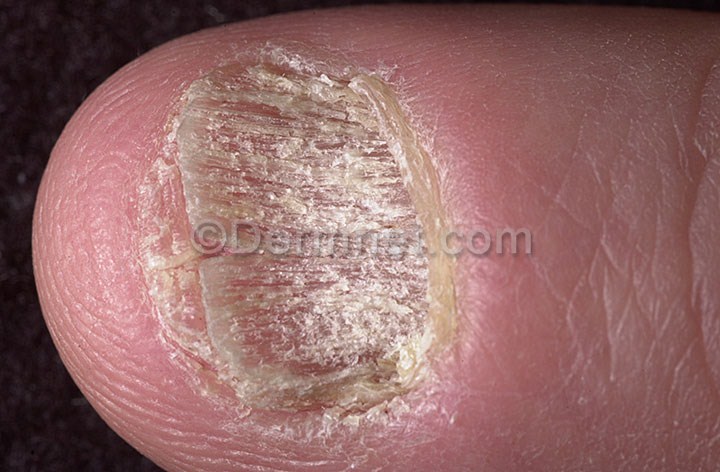
Disease: Nail Fungus and other Nail Disease